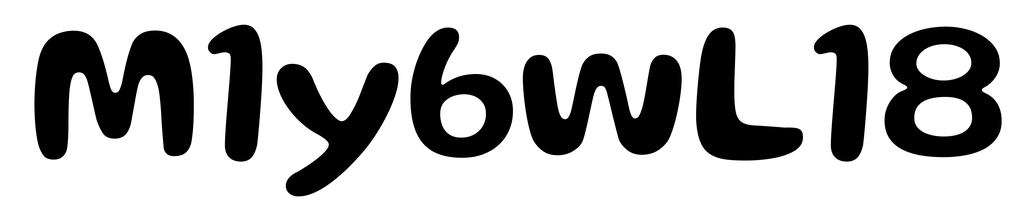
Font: Gluten_Medium